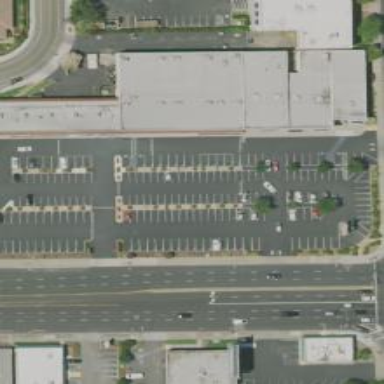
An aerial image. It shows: Parking space.